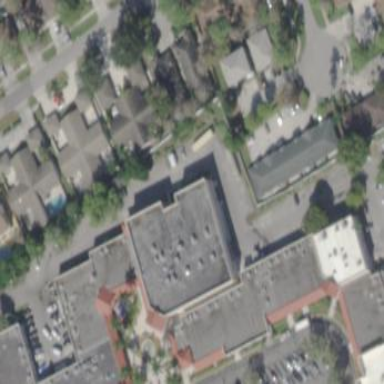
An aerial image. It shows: Cinema building.